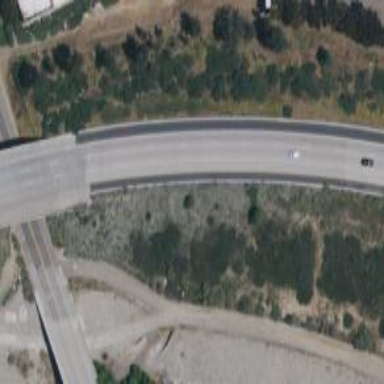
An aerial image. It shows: Motorway.